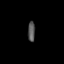
Tissue: skin
Cell type: Others
Senescence score: 0.7075
Nuclear area (px): 141
Mean DAPI intensity: 85.397